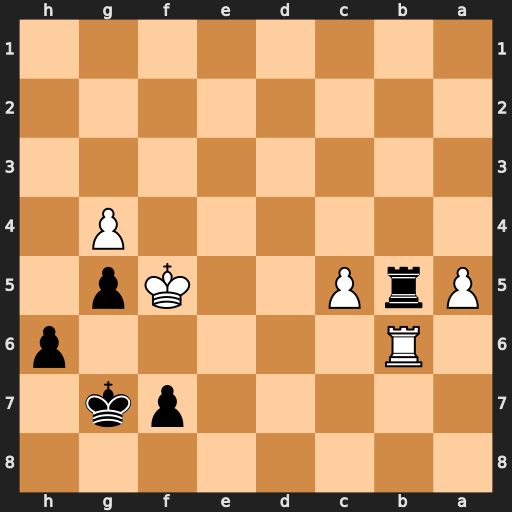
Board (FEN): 8/5pk1/1R5p/PrP2Kp1/6P1/8/8/8
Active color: b
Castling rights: -
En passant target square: -
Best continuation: Rxc5+ Ke4 Rxa5